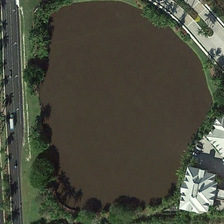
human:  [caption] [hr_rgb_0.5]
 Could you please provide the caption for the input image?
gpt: the pond next to the road looks dirty for its brown water .

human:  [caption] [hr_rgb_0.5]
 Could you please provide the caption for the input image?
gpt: an almost circle pond surrounded by green trees is near a road .

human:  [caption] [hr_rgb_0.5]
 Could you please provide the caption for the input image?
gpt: an almost circle pond surrounded by green trees is near a road .

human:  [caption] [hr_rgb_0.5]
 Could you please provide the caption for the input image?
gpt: the pond next to the road looks dirty for its brown water .

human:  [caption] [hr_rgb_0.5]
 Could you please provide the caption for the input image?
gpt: an almost circle pond surrounded by green trees is near a road .